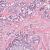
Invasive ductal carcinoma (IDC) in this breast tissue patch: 1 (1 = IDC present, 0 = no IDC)